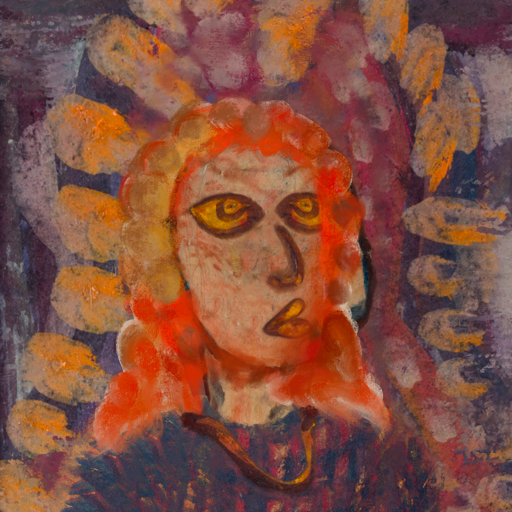
Background: Doll, Head And Neck Side: Orphan, Face Side: Comrade, Bust: In_The_Sun, Hair Side: Rupkatha, Head Accessory: Blank, Second Necklace: Comrade, Necklace: Blank, Baby: Blank